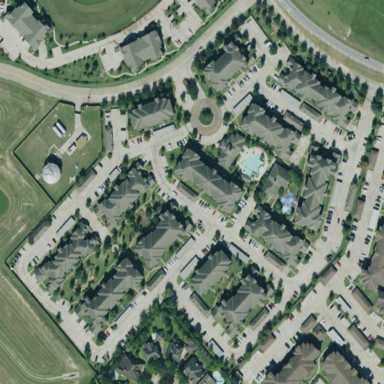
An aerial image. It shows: Residential area with apartments.